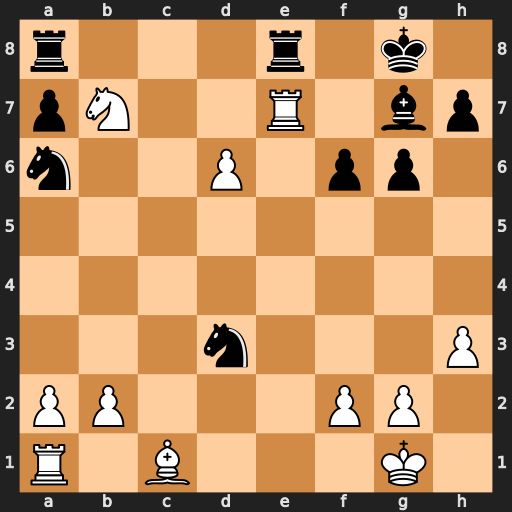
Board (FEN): r3r1k1/pN2R1bp/n2P1pp1/8/8/3n3P/PP3PP1/R1B3K1
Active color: w
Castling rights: -
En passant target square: -
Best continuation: Rxe8+ Rxe8 d7